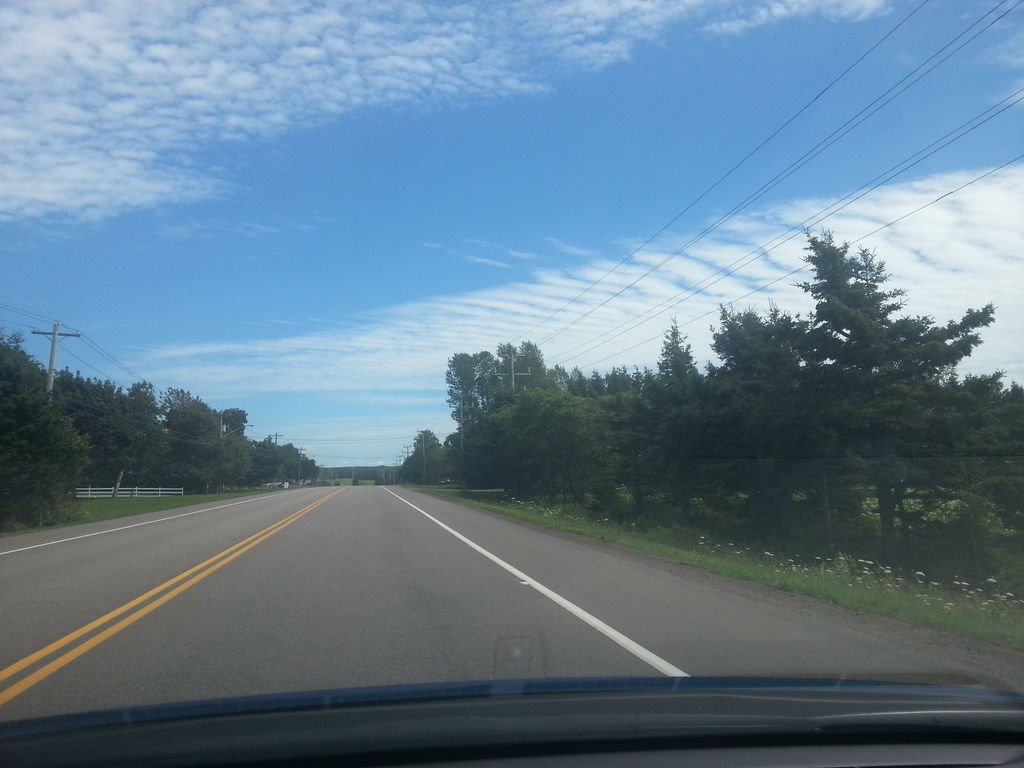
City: charlottetown